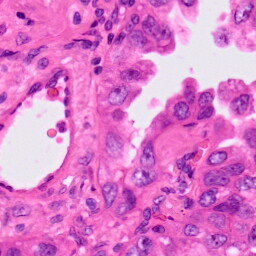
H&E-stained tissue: Lung